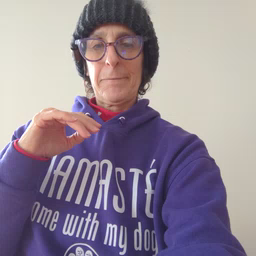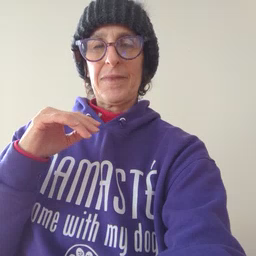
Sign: kitty